Question: I can't understand this at all. What is the problem here?
I've tried typing '1.0', '1.0f', '(CGFloat) 1.0' and '(CGFloat)(2.0 - 1.0)'. Every time the same error.

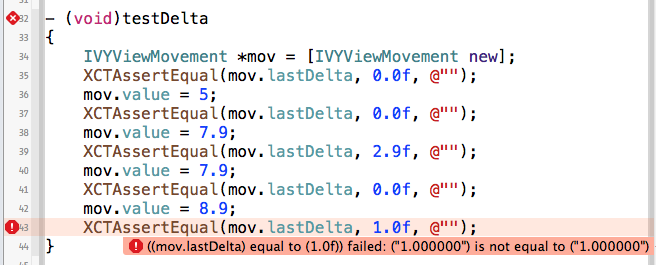
Answer: I would recommend using 'FLT_EPSILON' for this:
'XCTAssertEqualWithAccuracy(mov.lastDelta, 0.0f, FLT_EPSILON, @"");'
Unless you have some reason to require a larger epsilon.